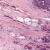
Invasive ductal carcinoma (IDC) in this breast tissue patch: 1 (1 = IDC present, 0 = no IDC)